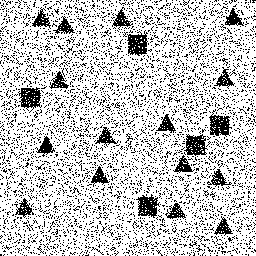
Squares: 5
Triangles: 15
Stars: 0
Total shapes: 20